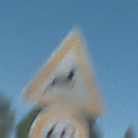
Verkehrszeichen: WildwechselLinks
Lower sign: Geschwindigkeit60
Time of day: Midday
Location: Outdoor (Special)
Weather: PartlyCloudy
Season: NotSpecified
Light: Natural